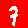
Digit: 7